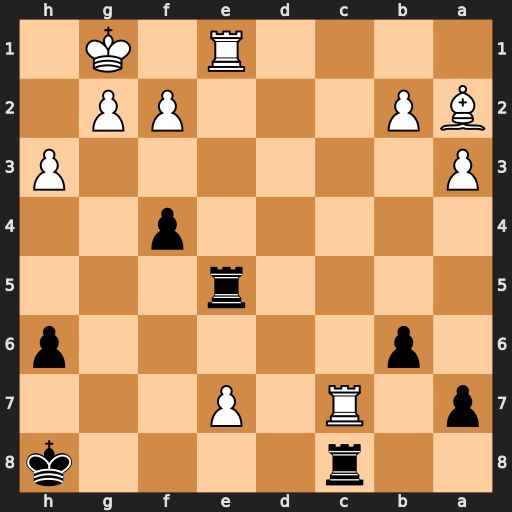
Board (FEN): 2r4k/p1R1P3/1p5p/4r3/5p2/P6P/BP3PP1/4R1K1
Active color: b
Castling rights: -
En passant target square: -
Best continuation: Rxe1+ Kh2 Rxc7 e8=Q+ Rxe8